Question: I am developing on a Windows 7 platform with Python 2.7.3 and PIL 1.1.7.
I am trying to write a python script to generate a set of images with text on them. Since I need to wrap text and fit it in an arbitrary bounding box, I wrote a method that draws text onto a white RGBA background image with the alpha transparency layer turned on. In order to simplify the problem, I wrote a small python script that illustrates the problem:
'''
import Image,ImageDraw,ImageFont
import webbrowser
# sample text and font
text = "The text quality will degrade with the paste operation."
verdana_font = ImageFont.truetype("verdana.ttf", 20)
# get the line size
text_width, text_height = verdana_font.getsize(text)
# create a blank canvas with extra space between lines
blank_canvas = Image.new('RGB', (text_width + 10, text_height * 10 + 5 * 10), (255, 255, 255))
# create a blank RGBA canvas for the drawn text
text_canvas = Image.new('RGBA', (text_width, text_height), (255, 255, 255, 0))
draw = ImageDraw.Draw(text_canvas)
# draw the text onto the text canvas
draw.text((0,0), text, font = verdana_font, fill = "#000000")
# print 10 lines
for x in range(0,10):
# calculate the coordinates for the paste operation and debug
coordinates = (5, 5 + (x * (5 + text_height)))
print "x = %d | coordinates = %r" % (x, coordinates)
# paste the text onto the blank canvas
blank_canvas.paste(text_canvas, coordinates, text_canvas)
# create a temporary canvas
temp_canvas = Image.new('RGBA', (text_width, text_height), (0, 0, 0, 0))
# paste the text canvas onto the temp canvas using the png alpha layer for transparency
temp_canvas.paste(text_canvas, (0,0), text_canvas)
# swap the canvases
text_canvas = temp_canvas
# save the blank canvas to a file
blank_canvas.save("paste-degradation.png", "PNG")
# open the image up to see the paste operation's image degradation
webbrowser.open("paste-degradation.png")
'''
Each time the text gets pasted onto a new "temporary" canvas, the image quality of the drawn text gets worse and worse. The code above produces an image that looks like this:

Am I having an issue with my code? or is there a bug in PIL?
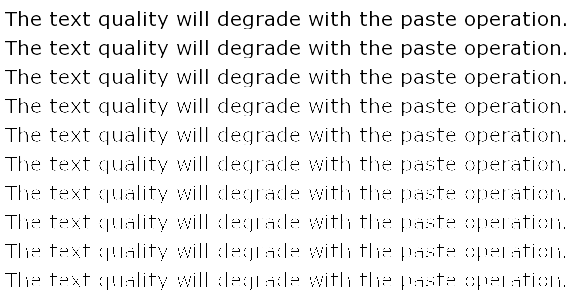
Answer: The issue is that draw.text() has a slightly unexpected behavior.
draw.text() draws the text by setting some pixels to 'fill' (the ones definitely inside the text), and not touching other pixels (the ones definitely outside). However, if a pixel is found to be, say, at 25% part of the text, then draw.text() will simply set the new pixel to be 25% of 'fill' and 75% of the old value. But such ratios are applied to all 4 components of RGBA independently. In this example, your background is (255, 255, 255, 0) and 'fill' is (0, 0, 0, 255): so the 25%-in-the-text pixel will be (192, 192, 192, 64).
But I would argue that this is not the intuitive result. The intuitive result would have been (0, 0, 0, 64). If you paste such a text on, say, a fully red image, then the pixel above would still end up contributing 25% of the light gray color (192, 192, 192). In other words you will see gray borders, where you'd expect only black, red, and colors inbetween.
(In fact the explanation above is too simplified: setting the background to (0, 0, 0, 0) does not help. I suspect it is because that color is in fact equivalent to (255, 255, 255, 0), i.e. fully transparent. Moreover it seems that the same algorithm is used in a 'canvas.paste(img, (0,0), img)' call.)
A way to fix it is to only use the alpha band of images drawn from text, i.e. replacing 'temp_canvas.paste(text_canvas, (0,0), text_canvas)' with 'temp_canvas.paste("#000000", (0,0), text_canvas)'.